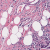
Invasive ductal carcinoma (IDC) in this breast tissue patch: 1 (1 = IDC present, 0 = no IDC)